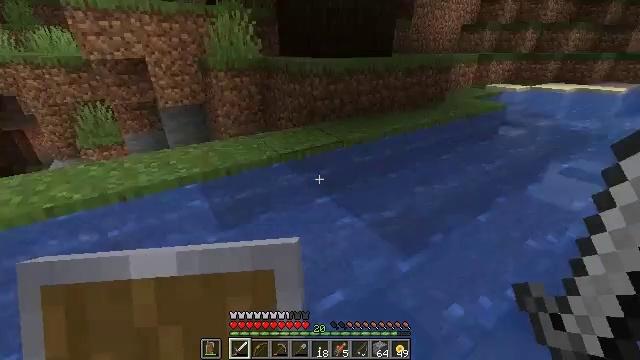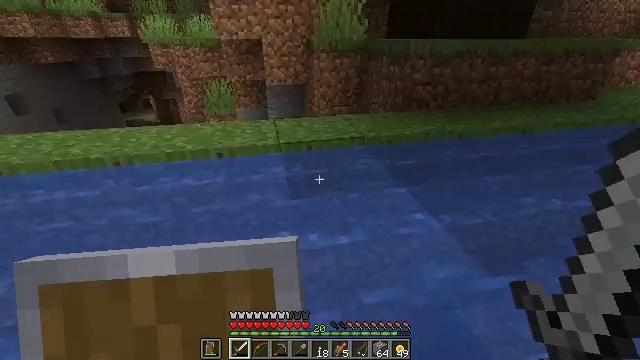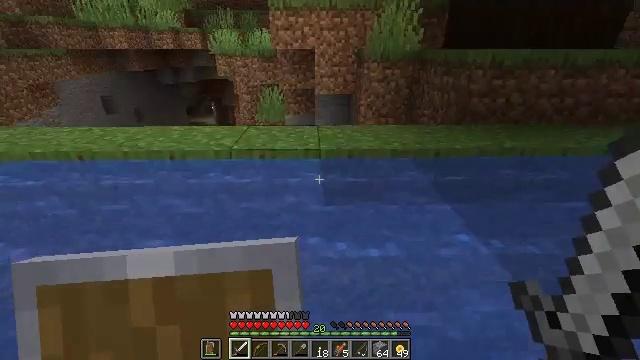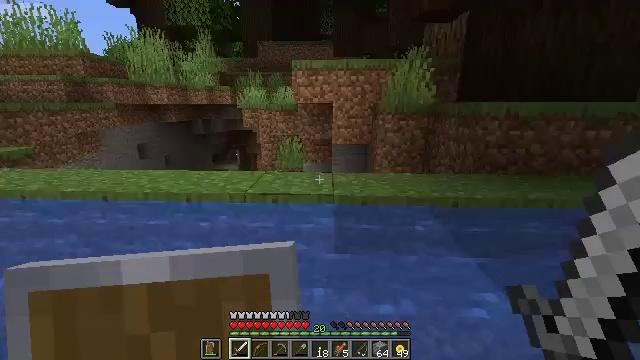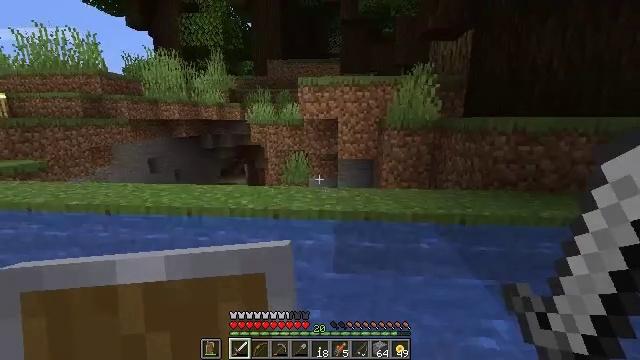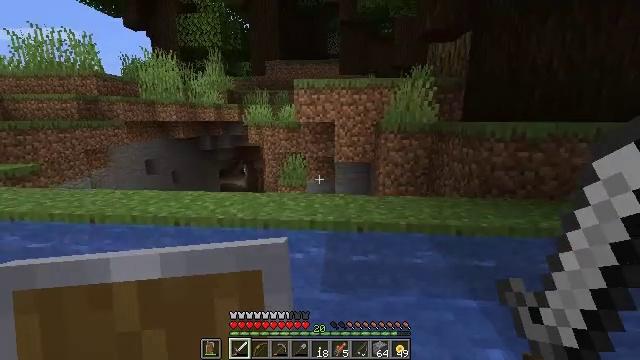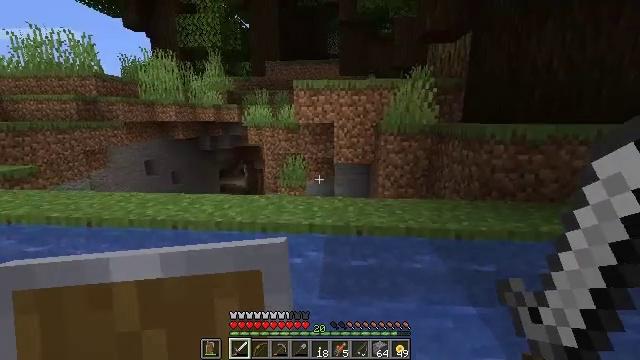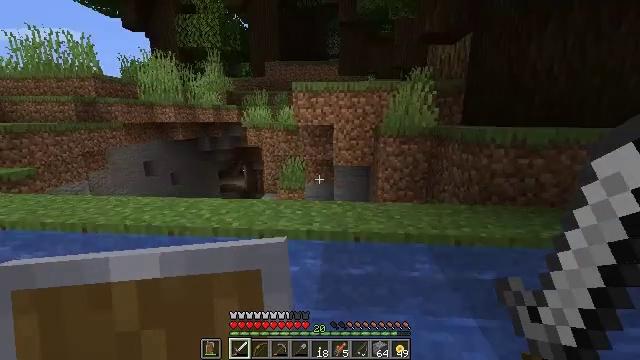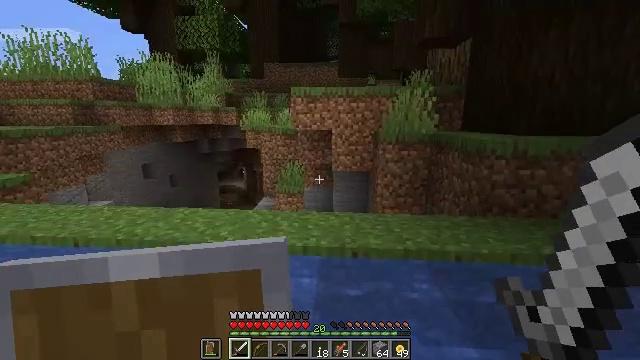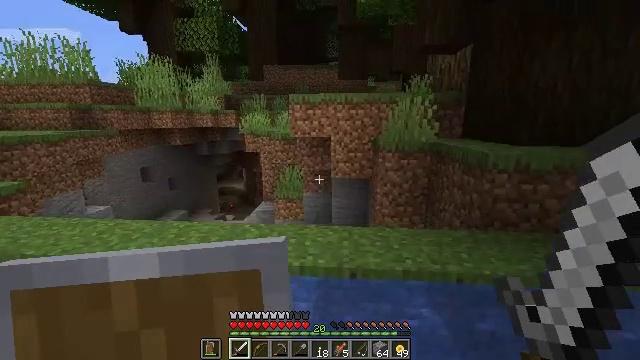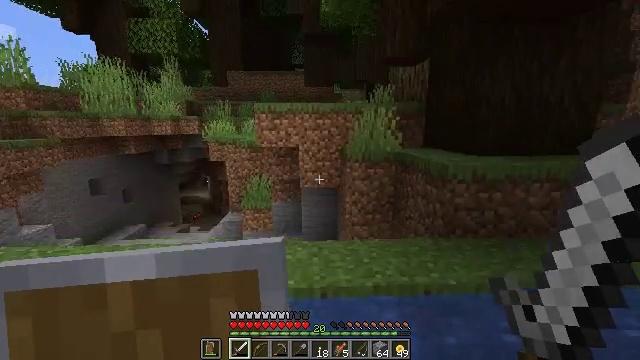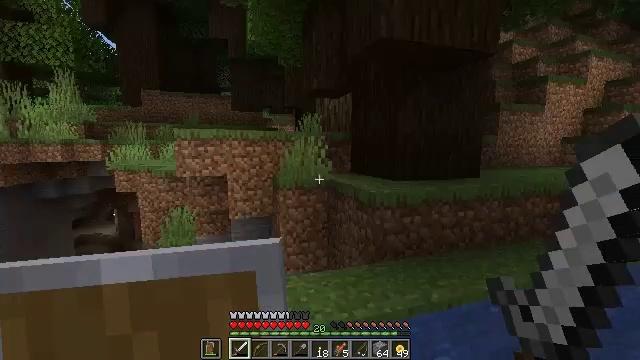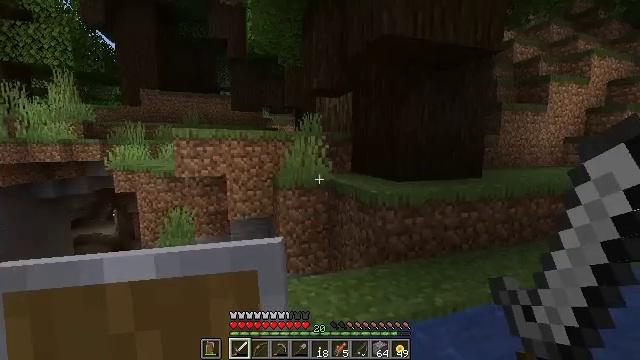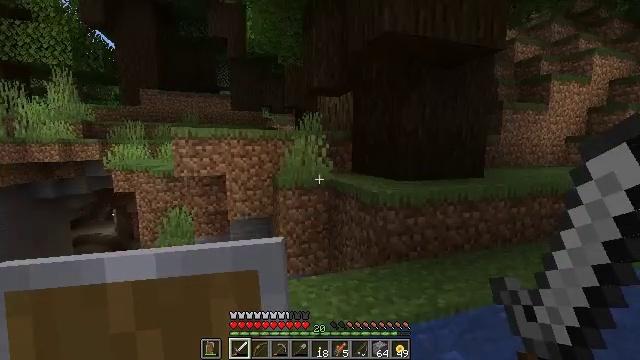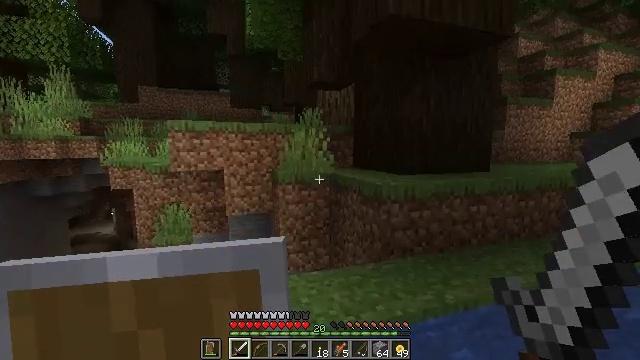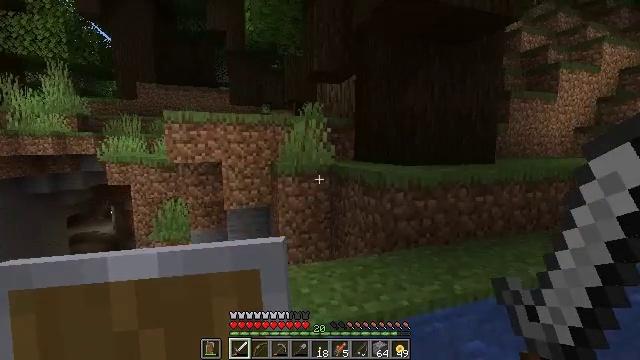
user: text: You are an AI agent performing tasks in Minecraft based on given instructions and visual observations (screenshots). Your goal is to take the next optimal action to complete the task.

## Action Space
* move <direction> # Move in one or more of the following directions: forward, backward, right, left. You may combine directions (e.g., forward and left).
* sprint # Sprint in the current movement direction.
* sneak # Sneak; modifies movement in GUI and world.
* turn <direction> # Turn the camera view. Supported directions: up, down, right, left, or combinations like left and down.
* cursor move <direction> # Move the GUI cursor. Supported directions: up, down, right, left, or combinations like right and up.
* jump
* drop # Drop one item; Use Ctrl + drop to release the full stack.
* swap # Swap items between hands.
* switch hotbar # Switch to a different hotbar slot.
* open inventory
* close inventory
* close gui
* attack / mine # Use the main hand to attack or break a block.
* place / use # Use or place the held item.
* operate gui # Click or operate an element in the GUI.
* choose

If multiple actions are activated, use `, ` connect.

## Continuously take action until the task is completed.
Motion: motion action
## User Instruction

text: Pick the peony from the grass.
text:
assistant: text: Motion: move forward, turn left and down, jump
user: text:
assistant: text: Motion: move forward, turn left and up, jump
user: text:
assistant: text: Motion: move forward, turn left and up, jump
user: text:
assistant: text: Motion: move forward, turn left and up, jump
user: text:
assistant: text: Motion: move forward, jump
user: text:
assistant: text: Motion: move forward, jump
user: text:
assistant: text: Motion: move forward, jump
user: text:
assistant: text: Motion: move forward, jump
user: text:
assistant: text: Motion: move forward, jump
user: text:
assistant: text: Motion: move forward, turn right and up
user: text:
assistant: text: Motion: move forward, turn right and up
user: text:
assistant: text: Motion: move forward
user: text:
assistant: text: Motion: move forward
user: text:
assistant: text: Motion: move forward
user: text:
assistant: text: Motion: move forward
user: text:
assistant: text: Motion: move forward and move left, turn left
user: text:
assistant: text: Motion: move forward and move left, turn left and down, jump
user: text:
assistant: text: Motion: move forward and move left, turn left, jump
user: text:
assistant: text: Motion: move forward and move left, jump
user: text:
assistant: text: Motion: move forward, jump
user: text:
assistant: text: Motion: move forward, jump
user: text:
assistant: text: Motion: move forward, jump
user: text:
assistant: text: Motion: move forward, jump
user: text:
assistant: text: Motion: move forward, turn left and down, jump
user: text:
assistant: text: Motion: move forward, turn left and down, jump
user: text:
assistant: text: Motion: move forward, turn left and down
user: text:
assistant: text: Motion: move forward, turn left and down
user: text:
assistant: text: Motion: move forward, turn left, jump
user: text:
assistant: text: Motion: move forward, turn left, jump
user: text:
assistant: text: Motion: move forward, turn left and up, jump